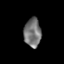
Tissue: skin
Cell type: Epithelial cells
Senescence score: 0.7821
Nuclear area (px): 479
Mean DAPI intensity: 117.361